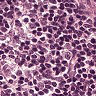
Metastatic tissue present: no